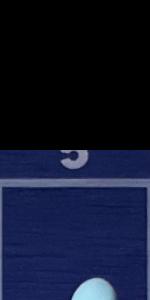
Label: Empty